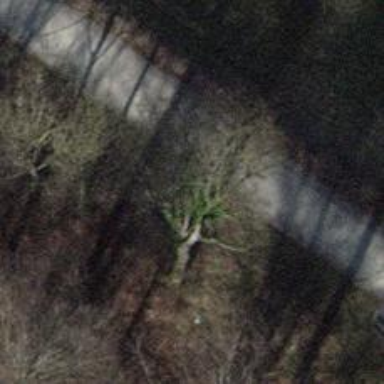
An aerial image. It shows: Bench.